Question: I am going to use a dataset and plot that came from a previous problem (<URL>:
'''
dat <- read.table(text = " Division Year OperatingIncome
1 A 2012 11460
2 B 2012 7431
3 C 2012 -8121
4 D 2012 15719
5 E 2012 364
6 A 2011 12211
7 B 2011 6290
8 C 2011 -2657
9 D 2011 14657
10 E 2011 1257
11 A 2010 12895
12 B 2010 5381
13 C 2010 -2408
14 D 2010 11849
15 E 2010 517",header = TRUE,sep = "",row.names = 1)
dat1 <- subset(dat,OperatingIncome >= 0)
dat2 <- subset(dat,OperatingIncome < 0)
ggplot() +
geom_bar(data = dat1, aes(x=Year, y=OperatingIncome, fill=Division),stat = "identity") +
geom_bar(data = dat2, aes(x=Year, y=OperatingIncome, fill=Division),stat = "identity") +
scale_fill_brewer(type = "seq", palette = 1)
'''
It includes the following plot, which is where my question comes in:

Is it possible for me to change the y-axis label to two different labels on the same side? One would say "Negative Income" and be on the bottom portion of the y-axis. The other would say "Positive Income" and be on the upper portion of the SAME y-axis.
I have seen this question asked in terms of dual y-axis for different scales (on opposite sides), but I specifically want this on the same y-axis. Appreciate any help - I also would prefer to use ggplot2 for this problem, if possible.
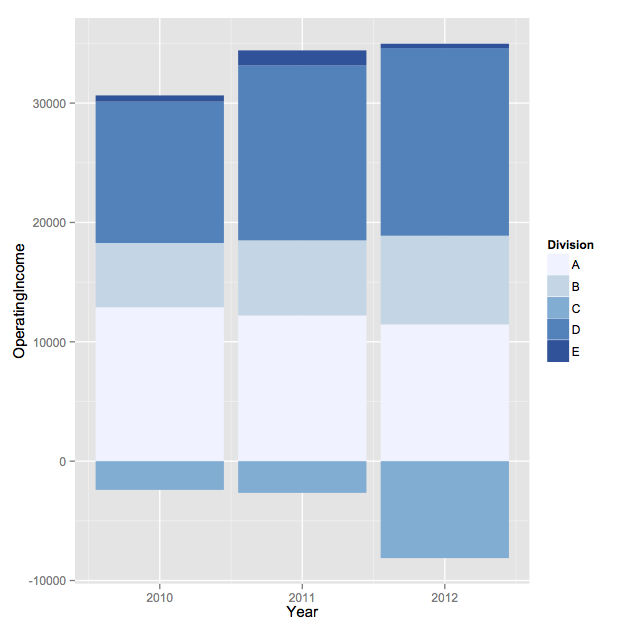
Answer: You can use 'annotate' to add labels for negative and positive income. To add text outside the plot panel, you'll need to turn off clipping. Below are examples of adding text both inside and outside the plot panel:
'''
# Plot
p = ggplot() +
geom_bar(data = dat1, aes(x=Year, y=OperatingIncome, fill=Division),stat = "identity") +
geom_bar(data = dat2, aes(x=Year, y=OperatingIncome, fill=Division),stat = "identity") +
scale_fill_brewer(type = "seq", palette = 1) +
geom_hline(yintercept=0, lwd=0.3, colour="grey20") +
scale_x_continuous(breaks=sort(unique(dat$Year))) +
theme_bw()
# Annotate inside plot area
p + coord_cartesian(xlim=range(dat$Year) + c(-0.45,0.4)) +
annotate(min(dat$Year) - 0.53 , y=c(-5000,5000), label=c("Negative Income","Positive Income"),
geom="text", angle=90, hjust=0.5, size=3, colour=c("red","blue"))
'''
<URL>
'''
# Annotate outside plot area by turning off clipping
pp = p + coord_cartesian(xlim=range(dat$Year) + c(-0.4,0.4)) +
annotate(min(dat$Year) - 0.9, y=c(-6000,10000), label=c("Negative Income","Positive Income"),
geom="text", angle=90, hjust=0.5, size=4, colour=c("red","blue")) +
labs(y="")
pp <- ggplot_gtable(ggplot_build(pp))
pp$layout$clip <- "off"
grid.draw(pp)
'''
<URL>
You can also use 'cowplot' as suggested by @Gregor. I haven't tried this before, so maybe there's a better approach than what I've done below, but it looks like you have to use viewport coordinates, rather than data coordinates, to place the annotations.
'''
# Use cowplot
library(cowplot)
ggdraw() +
draw_plot(p + labs(y=""), 0,0,1,1) +
draw_label("Positive Income", x=0.01, y = 0.5, col="blue", size = 10, angle=90) +
draw_label("Negative Income", x=0.01, y = 0.15, col="red", size = 10, angle=90)
'''
<URL>
I realize the data in the question is just for illustration, but for data like this, a line plot might prove easier to understand:
'''
library(dplyr)
ggplot(dat, aes(x=Year, y=OperatingIncome, color=Division)) +
geom_hline(yintercept=0, lwd=0.3, colour="grey50") +
geom_line(position=position_dodge(0.2), alpha=0.5) +
geom_text(aes(label=Division), position=position_dodge(0.2), show.legend=FALSE) +
scale_x_continuous(breaks=sort(unique(dat$Year))) +
theme_bw() +
guides(colour=FALSE) +
geom_line(data=dat %>% group_by(Year) %>% summarise(Net=sum(OperatingIncome), Division=NA),
aes(x=Year, y=Net), alpha=0.4) +
geom_text(data=dat %>% group_by(Year) %>% summarise(Net=sum(OperatingIncome), Division=NA),
aes(x=Year, y=Net, label="Net"), colour="black")
'''
<URL>
Or, if a bar plot is required, maybe something like this:
'''
ggplot() +
geom_bar(data = dat %>% arrange(OperatingIncome) %>%
mutate(Division=factor(Division,levels=unique(Division))),
aes(x=Year, y=OperatingIncome, fill=Division),
stat="identity", position="dodge") +
geom_hline(yintercept=0, lwd=0.3, colour="grey20") +
theme_bw()
'''
<URL>